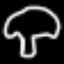
Label: mushroom